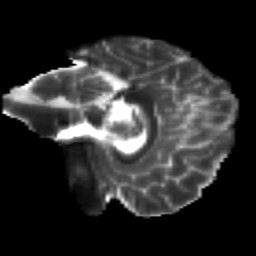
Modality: T2w
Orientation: sagittal
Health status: healthy
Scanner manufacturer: siemens
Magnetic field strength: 3 T
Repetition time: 12 s
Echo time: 0.092 s